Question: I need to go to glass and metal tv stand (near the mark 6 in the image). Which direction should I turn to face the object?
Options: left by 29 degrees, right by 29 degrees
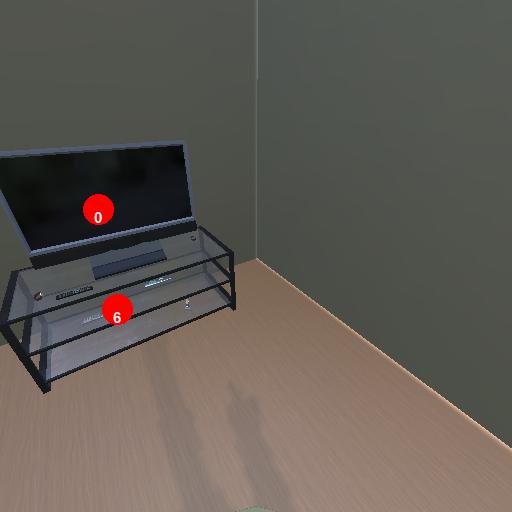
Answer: left by 29 degrees